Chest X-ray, PA view. Patient: 39 years old, sex F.
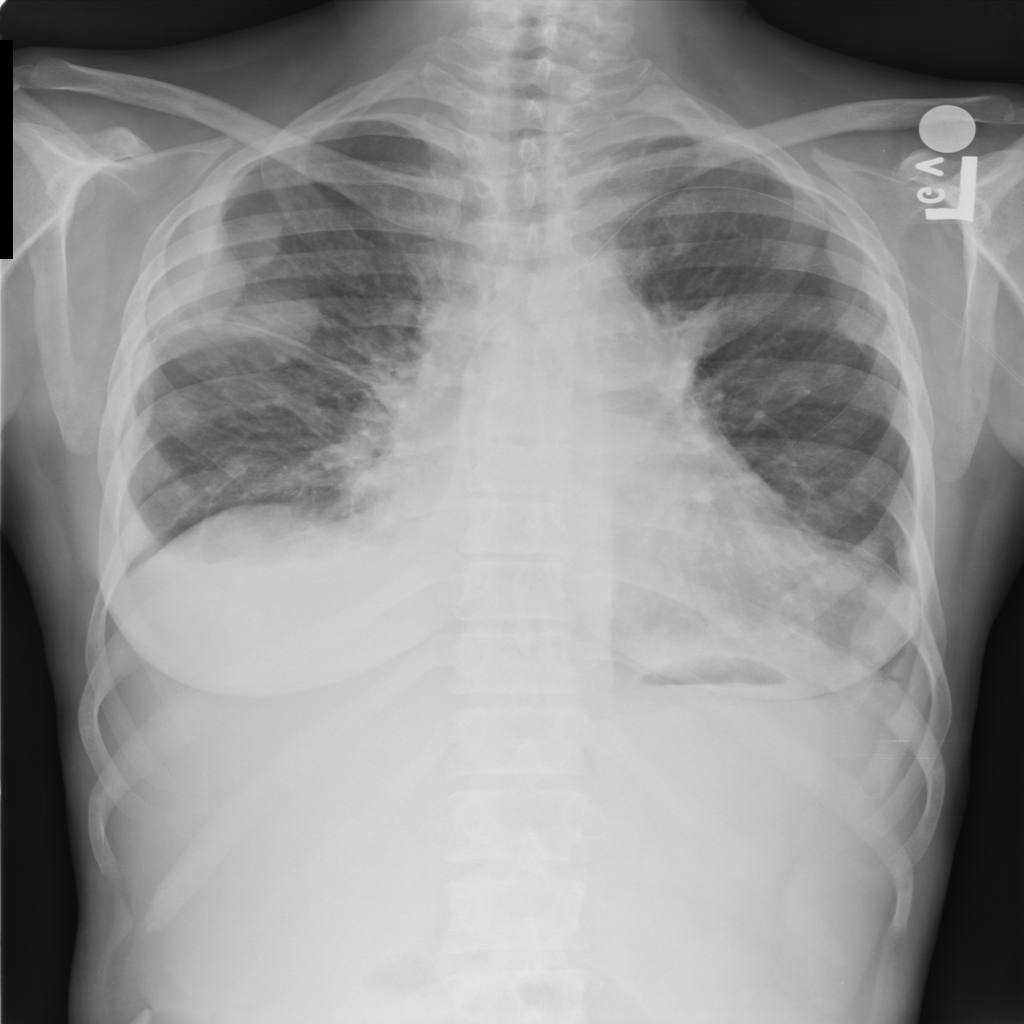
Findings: Effusion